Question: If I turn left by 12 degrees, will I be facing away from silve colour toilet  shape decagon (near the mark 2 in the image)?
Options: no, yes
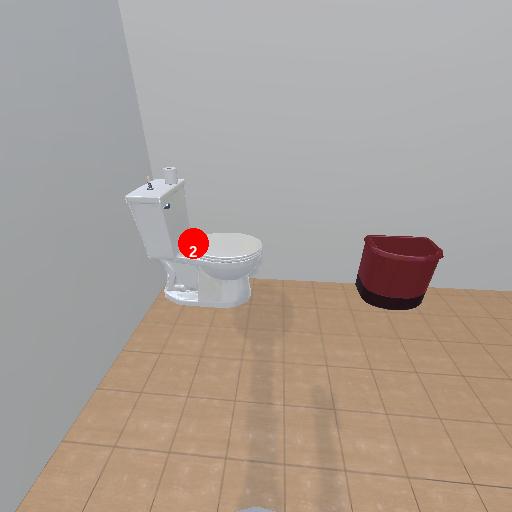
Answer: no